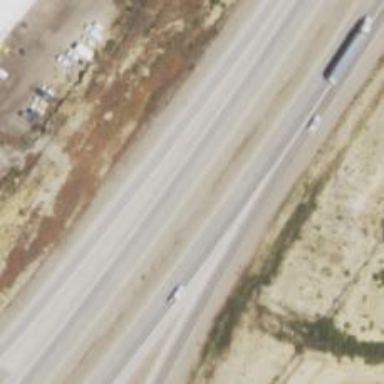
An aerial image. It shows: Motorway.